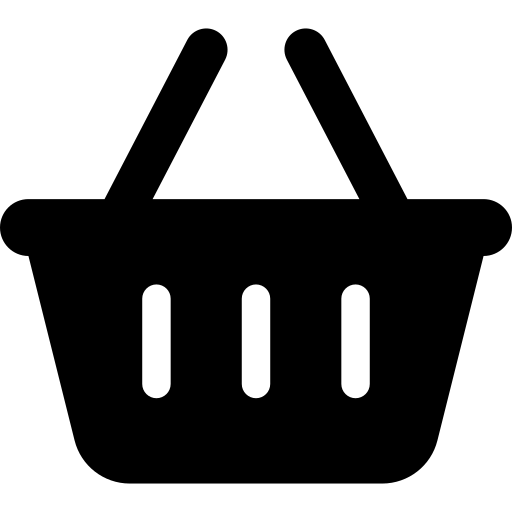
Tags: icon, FontAwesome, fa-icon, solid, basket, shopping